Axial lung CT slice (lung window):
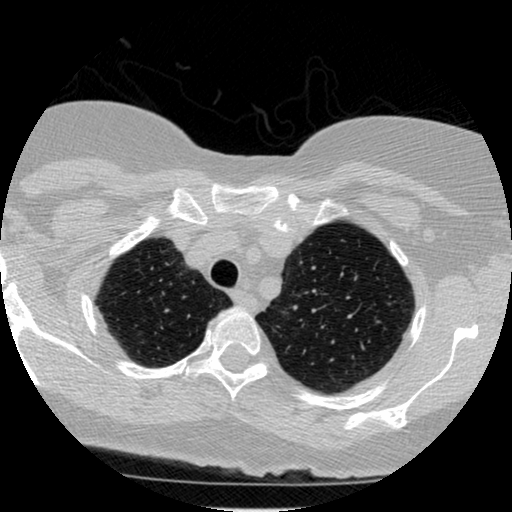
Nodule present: no